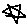
Label: star